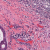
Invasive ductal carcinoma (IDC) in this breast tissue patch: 0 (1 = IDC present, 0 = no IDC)